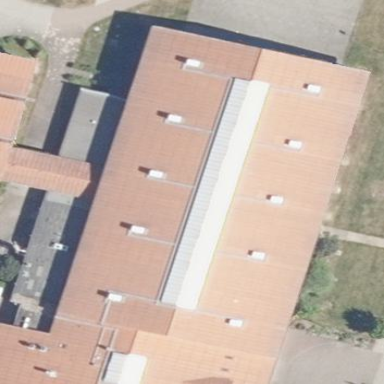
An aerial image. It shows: Commercial building.